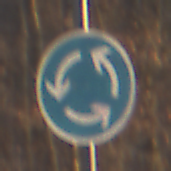
Verkehrszeichen: Kreisverkehr
Umgebung: Outdoor, Nature
Tageszeit: SunriseSunset
Wetter: Clear
Licht: Natural
Jahreszeit: Autumn
Kontrast: HighContrast